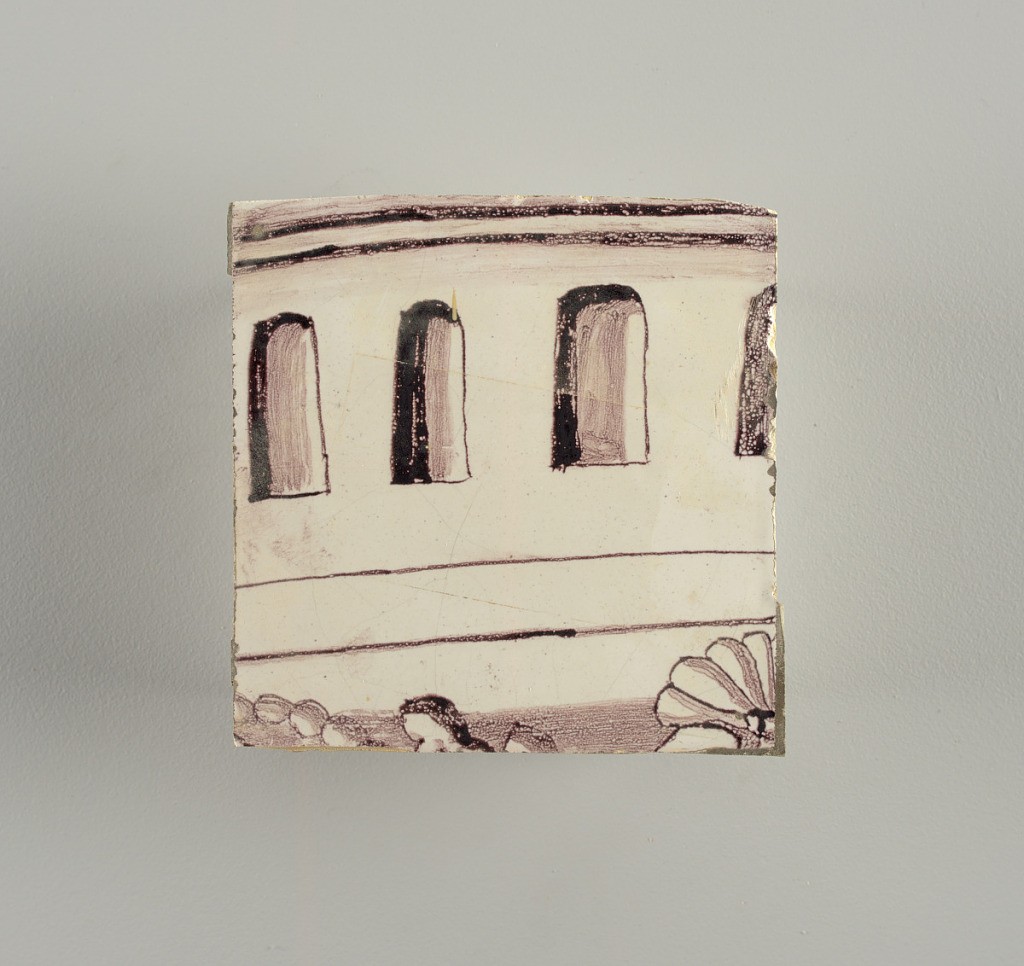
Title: Wall facing
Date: ca. 1725
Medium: Tin-glazed earthenware, underglaze
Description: Horizontal rectangle.  Thirty-seven tiles wide and twenty-one high with opening for door or window nineteen and one-half tiles high and twelve wide.  To left and right of opening, centered canopy above. Left, woman representing Hope, right, a sculputure urn.  Centered above opening, a mascaron.  Arabesque design of foliage.